Question: I keep receiving this error when I do some Ajax calls...
It may even be something to do with Geocoding but I really have no idea how to capture the error to display something useful to users... or even how to solve the problem as it seems to just be referencing some kind of pointer or something :S 0x2ef3
> SCRIPT7002: XMLHttpRequest: Network Error 0x2ef3, Could not complete the operation due to error 00002ef3.
An image might be more helpful than the error message:

Any ideas at all?
My code fires off 10 ajax calls in 1 second to be processed by geocoding server side.
The error comes up intermittently. Sometimes I get geocoded results and sometimes I get that error. I would say I get it 10% of the time. It completely stops the ajax call from firing my error handler in jQuery.
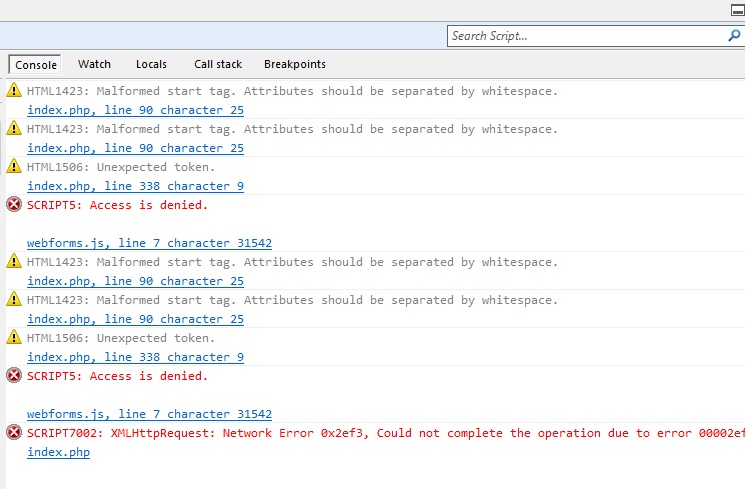
Answer: This is the fix that worked for me. There is invalid mime or bad characterset being sent with your json data causing that errror. Add the charset like this to help it from getting confused:
'''
$.ajax({
url:url,
type:"POST",
data:data,
contentType:"application/json; charset=utf-8",
dataType:"json",
success: function(){
...
}
});
'''
Reference:
<URL>
<URL>